Question: I'm trying to create a Matlab simulink model of the following equation:

I am very new to simulink and need some help getting started.
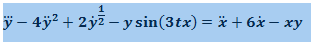
Answer: Ok, this is very easy to do.
set the equation so the result is the highest derivative. in you case 'd^3y/dt^3'

There you have. nothing more to do.
How to follow from here you may ask:
you got 'x', and you can derive it, or apply any equation you want to it. The only doubt may come is:
Easy! you have the equation, integrate the result once and use that value for 4*'(dydy/dt^2)^2' , integrate it again and use it for the last item and integrate it again and use it to multiply 'x'. That's the advantage of simulink. You can close a loop using the "result" in the equation to calculate the "result" (this is no 100% true, as you use the value of 1 step before in each integration, but it works).
This is the power of simulink, still I strongly recommend you to read a bit about it, so you can understand why to use simulink, but I think playing with it is necessary to learn so: go!